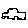
Label: car